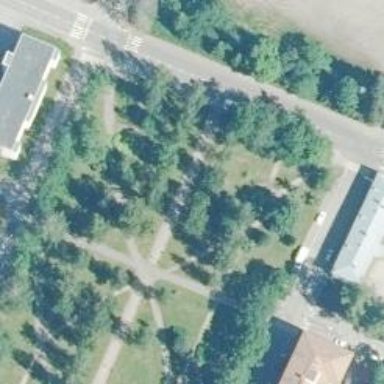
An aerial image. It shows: Memorial site with historic significance.